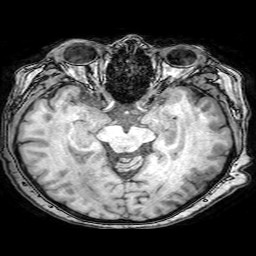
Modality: T1w
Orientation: coronal
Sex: female
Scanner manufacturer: philips
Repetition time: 0.008205 s
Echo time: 0.00378 s